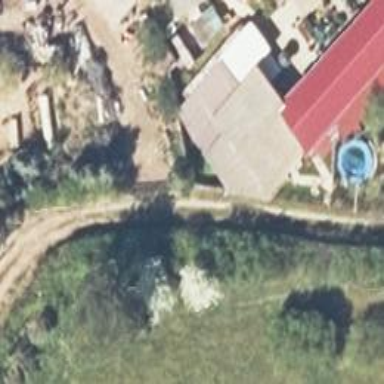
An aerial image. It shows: Ground track with grade 4 track type.